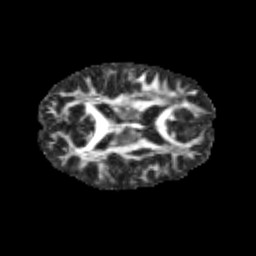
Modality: FA
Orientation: axial
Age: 13
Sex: male
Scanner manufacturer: siemens
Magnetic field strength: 3 T
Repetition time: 3.8 s
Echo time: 0.07 s